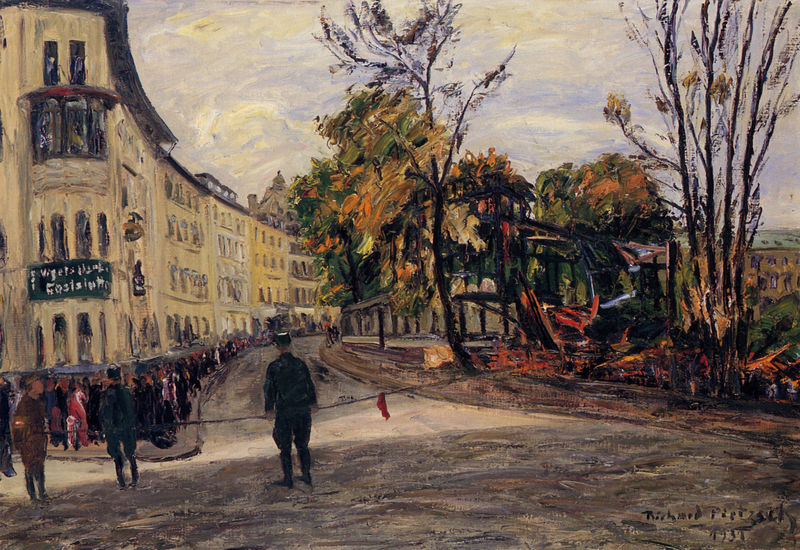
Titel: Münchner Glaspalast nach dem Brand
Künstler: Richard Pietzsch
Standort: München
Institution: Stadtmuseum
Schlagwörter: baum, blau, feuer, himmel, mann, schatten, weiß, wolken, bäume, gelb, grün, impressionismus, menschen, ocker, stadt, fenster, frankreich, grau, holz, hut, licht, männer, schwarz, strasse, haus, rot, tuch, weg, ansammlung, leute, band, signatur, häuser, balkon, ecke, fassade, fassaden, zuschauer, fahne, allee, herbst, signiert, brand, querformat, soldaten, impressionistisch, erker, schild, spaziergang, glut, asphalt, polizist, polizisten, straßenszene, soldat, bordstein, menschenmenge, schaulustige, strassenecke, absperrung, menschenansammlung, häuserfront, abriß, häuserflucht, mann figuren, menschentraube, pietzsch, richard pietzsch, straßenabsperrung